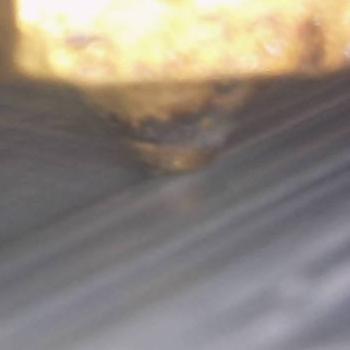
Flow rate: 126%